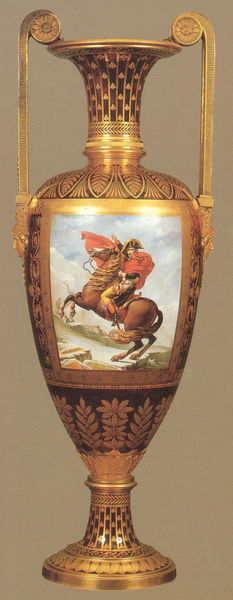
Titel: Bonaparte überschreitet die Alpen
Künstler: Jean Georget
Standort: Paris
Institution: Sammlung S.K.H. Prinz Murat
Schlagwörter: berg, blau, blätter, felsen, fuß, gemälde, himmel, mann, umhang, wasser, weiß, wolken, fluss, gelb, grün, landschaft, see, blumen, braun, frankreich, hintergrund, hut, schmuck, schwarz, blüten, rot, tier, wolke, muster, ornament, schachbrettmuster, barock, mensch, sockel, stehen, stein, steine, bild, bildnis, hals, portrait, porträt, bach, wind, figur, gold, mantel, klassizismus, blatt, pflanzen, pferd, reiter, amphore, henkel, keramik, krug, vase, hufe, reiten, reiterbild, sattel, berge, fels, gebirge, französisch, jugendstil, dekor, floral, ornamente, verzierung, bronze, foto, fotografie, griff, gefäß, antike, porzellan, vergoldet, alpen, form, militär, revolution, uniform, napoleon, helm, herrscher, geschenk, rom, photo, ornamental, kunstgewerbe, fries, griffe, schnörkel, voluten, farbfoto, zitat, lanschaft, ross, pfer, blattwerk, volute, trichter, karl, pokal, schnecken, empire, teuer, mittelfeld, ornamentik, david, miniatur, email, arabesken, französische revolution, sprengen, bauchig, klassizistisch, henkelvase, karl der große, überquerung, shcmuck, alexander, bonaparte, musster, roter umhang, jaques louis david, byzantinisch, platin, bodenvase, steigendes pferd, wieß, blattornament, hannibal, velazques, fel, reiterbildnis, napoleon bonaparte, ann, prunkvase, alpenüberquerung, amphire, behäter, florale elemente, naoleon, sprengendes pferd, 19. jahrhunder, napoleon auf pferd statt esel, henkel+griffe, porzellanmaleri